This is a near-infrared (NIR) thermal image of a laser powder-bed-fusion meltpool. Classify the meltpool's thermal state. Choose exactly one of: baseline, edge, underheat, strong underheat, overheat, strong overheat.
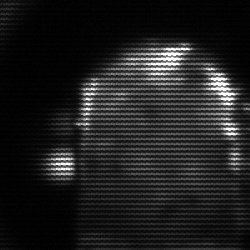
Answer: baseline